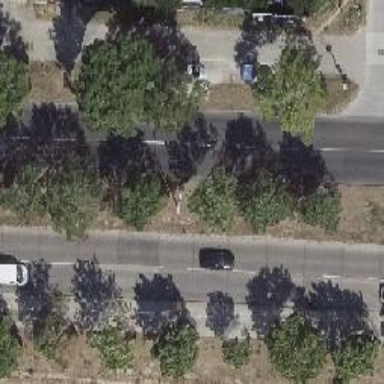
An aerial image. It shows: Avenue lined with broadleaved deciduous trees.